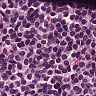
Metastatic tissue present: no